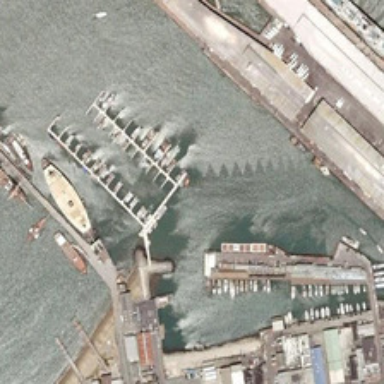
Many boats are in a port near some buildings .